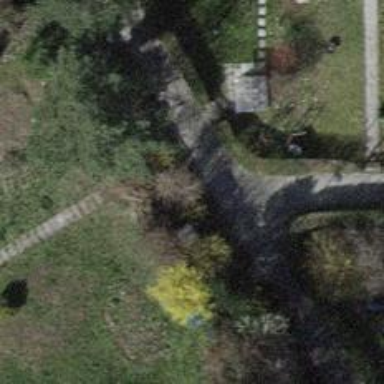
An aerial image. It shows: Footway with sett surface.